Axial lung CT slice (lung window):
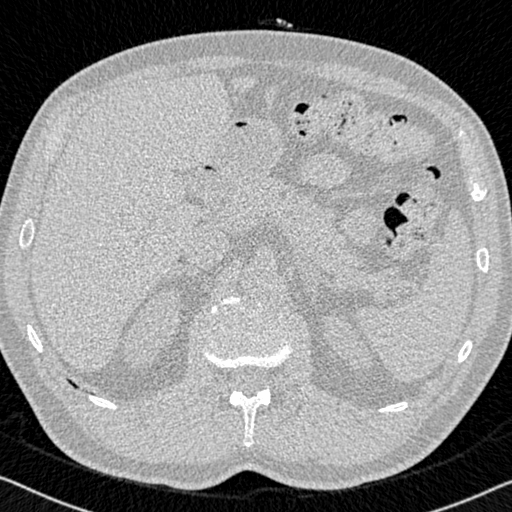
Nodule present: no